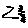
Label: zigzag